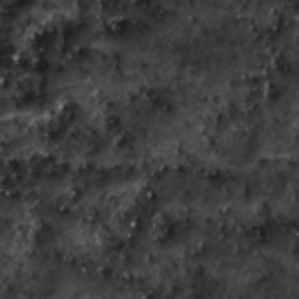
Label: frost